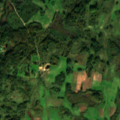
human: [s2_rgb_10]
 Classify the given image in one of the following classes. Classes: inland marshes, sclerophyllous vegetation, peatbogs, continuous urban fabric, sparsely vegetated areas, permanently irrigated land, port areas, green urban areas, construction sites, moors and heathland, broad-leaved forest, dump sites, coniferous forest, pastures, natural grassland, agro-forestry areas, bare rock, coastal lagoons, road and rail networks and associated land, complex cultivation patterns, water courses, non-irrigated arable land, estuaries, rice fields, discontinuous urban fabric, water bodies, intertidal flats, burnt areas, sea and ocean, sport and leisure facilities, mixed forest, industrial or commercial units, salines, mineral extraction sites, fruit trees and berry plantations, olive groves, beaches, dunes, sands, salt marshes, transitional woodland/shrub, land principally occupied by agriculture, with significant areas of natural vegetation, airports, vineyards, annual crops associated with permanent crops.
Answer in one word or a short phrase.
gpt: pastures, land principally occupied by agriculture, with significant areas of natural vegetation, broad-leaved forest